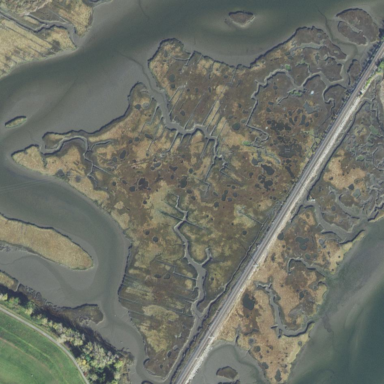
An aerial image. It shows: Saltmarsh wetland.